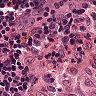
Metastatic tissue present: no